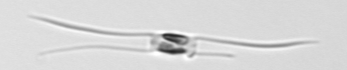
Label: Chaetoceros_similis